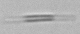
Label: Bacillariophyceae